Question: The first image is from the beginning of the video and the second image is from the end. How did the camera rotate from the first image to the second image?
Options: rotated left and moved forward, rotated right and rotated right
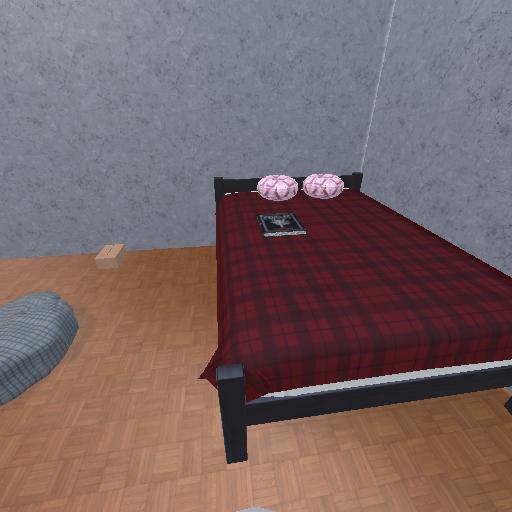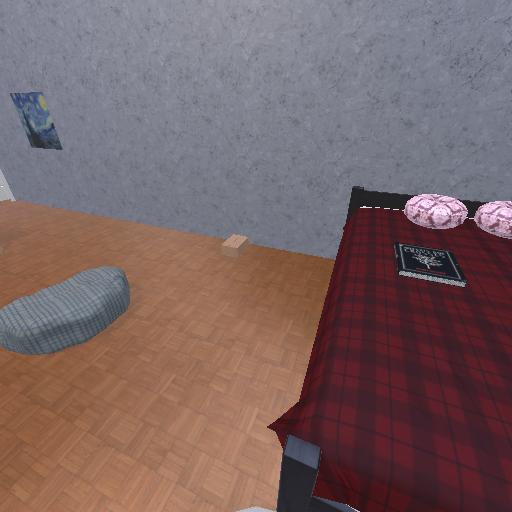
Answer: rotated left and moved forward